Question: I have troubles here I want that container color with linear gradient to go till the bottom to stick with the footer no matter does it have so much content for that Div container or not IF the sidebar has content more than the container and vice versa. Sidebar has no background color that color is from the parent wrapper Div. Also the footer I need to be sticked at the bottom after the content ends not to display empty spaces there.

Here are my codes:
CSS:
'''
#pjesa-kryesore{ /*main wrapper */
display:flex;
max-width: 98%;
margin:0px auto;
}
/* Permbajtja (container) */
#permbajtja{
flex-grow:1;
background:-webkit-linear-gradient linear-gradient(#fff,#bdbdbd);
background:-o-linear-gradient linear-gradient(#fff,#bdbdbd);
background:-moz-linear-gradient linear-gradient(#fff,#bdbdbd);
background:linear-gradient(#fff,#bdbdbd);
font-family: Open Sans;
padding:30px;
}
/* Sidebar */
#sidebar-majtas{
width:350px;
flex-shrink:0;
}
.menu{
background:-webkit-linear-gradient linear-gradient(#5b91e9,#a0c3fb);
background:-o-linear-gradient linear-gradient(#5b91e9,#a0c3fb);
background:-moz-linear-gradient linear-gradient(#5b91e9,#a0c3fb);
background:linear-gradient(#5b91e9,#a0c3fb);
border-radius: 15px;
text-align: center;
font-family: Open Sans;
margin: -45px auto 15px auto;
padding: 20px 5px;
width: 270px;
}
.menu-btn{
text-decoration: none;
color:#fff;
display: block;
}
.menu-btn:hover{
color:#555;
}
/* Footeri */
#footer{
position:absolute;
left:0px;
bottom:0px;
}
'''
HTML:
'''
<div id="pjesa-kryesore">
<div id="sidebar-majtas">
<div class="menu">
<a href="index.html" class="menu-btn padding">Ballina
<br><span style="font-size:12px"> Informacionet ...</span>
</a>
<a href="#" class="menu-btn padding">Link 2
<br><span style="font-size:12px"> Informacionet ...</span></a>
<a href="#" class="menu-btn padding">Link 3
<br><span style="font-size:12px"> Informacionet ...</span></a>
</div>
</div>
<div id="permbajtja">
Lorem ipsum dolor sit amet, consectetur adipiscing elit. Aenean gravida, quam non consequat blandit, ligula elit dignissim sapien, et luctus eros arcu et purus. Donec efficitur mi in mi luctus gravida. Suspendisse magna eros, mollis at lobortis sollicitudin, pharetra ac arcu. Cras vitae dignissim nunc. Aliquam eu felis ut neque placerat accumsan vitae at lorem. Class aptent taciti sociosqu ad litora torquent per conubia nostra, per inceptos himenaeos. Integer pellentesque venenatis hendrerit. Sed pretium eleifend lorem nec maximus.
Morbi commodo lectus a nulla varius faucibus. Morbi id turpis sed odio pretium tincidunt. Nullam a elit id turpis commodo interdum at a nunc. Nam imperdiet dictum tortor. Pellentesque eu molestie tortor. Vivamus sit amet dolor posuere, tristique libero id, aliquam dui. Aliquam elit nulla, pellentesque quis magna eu, imperdiet lobortis nibh. Donec et egestas ante, eget porttitor nisi. Integer porttitor luctus justo.
</div>
</div>
<div id="footer">(C) Copyrighr...</div>
'''
UPDATE: (Media screen query)
'''
@media all and (max-width: 800px) {
#pjesa-kryesore {
flex-flow:column;
}
/* Make the sidebar take the entire width of the screen */
#sidebar-majtas {
width:auto;
}
}
'''
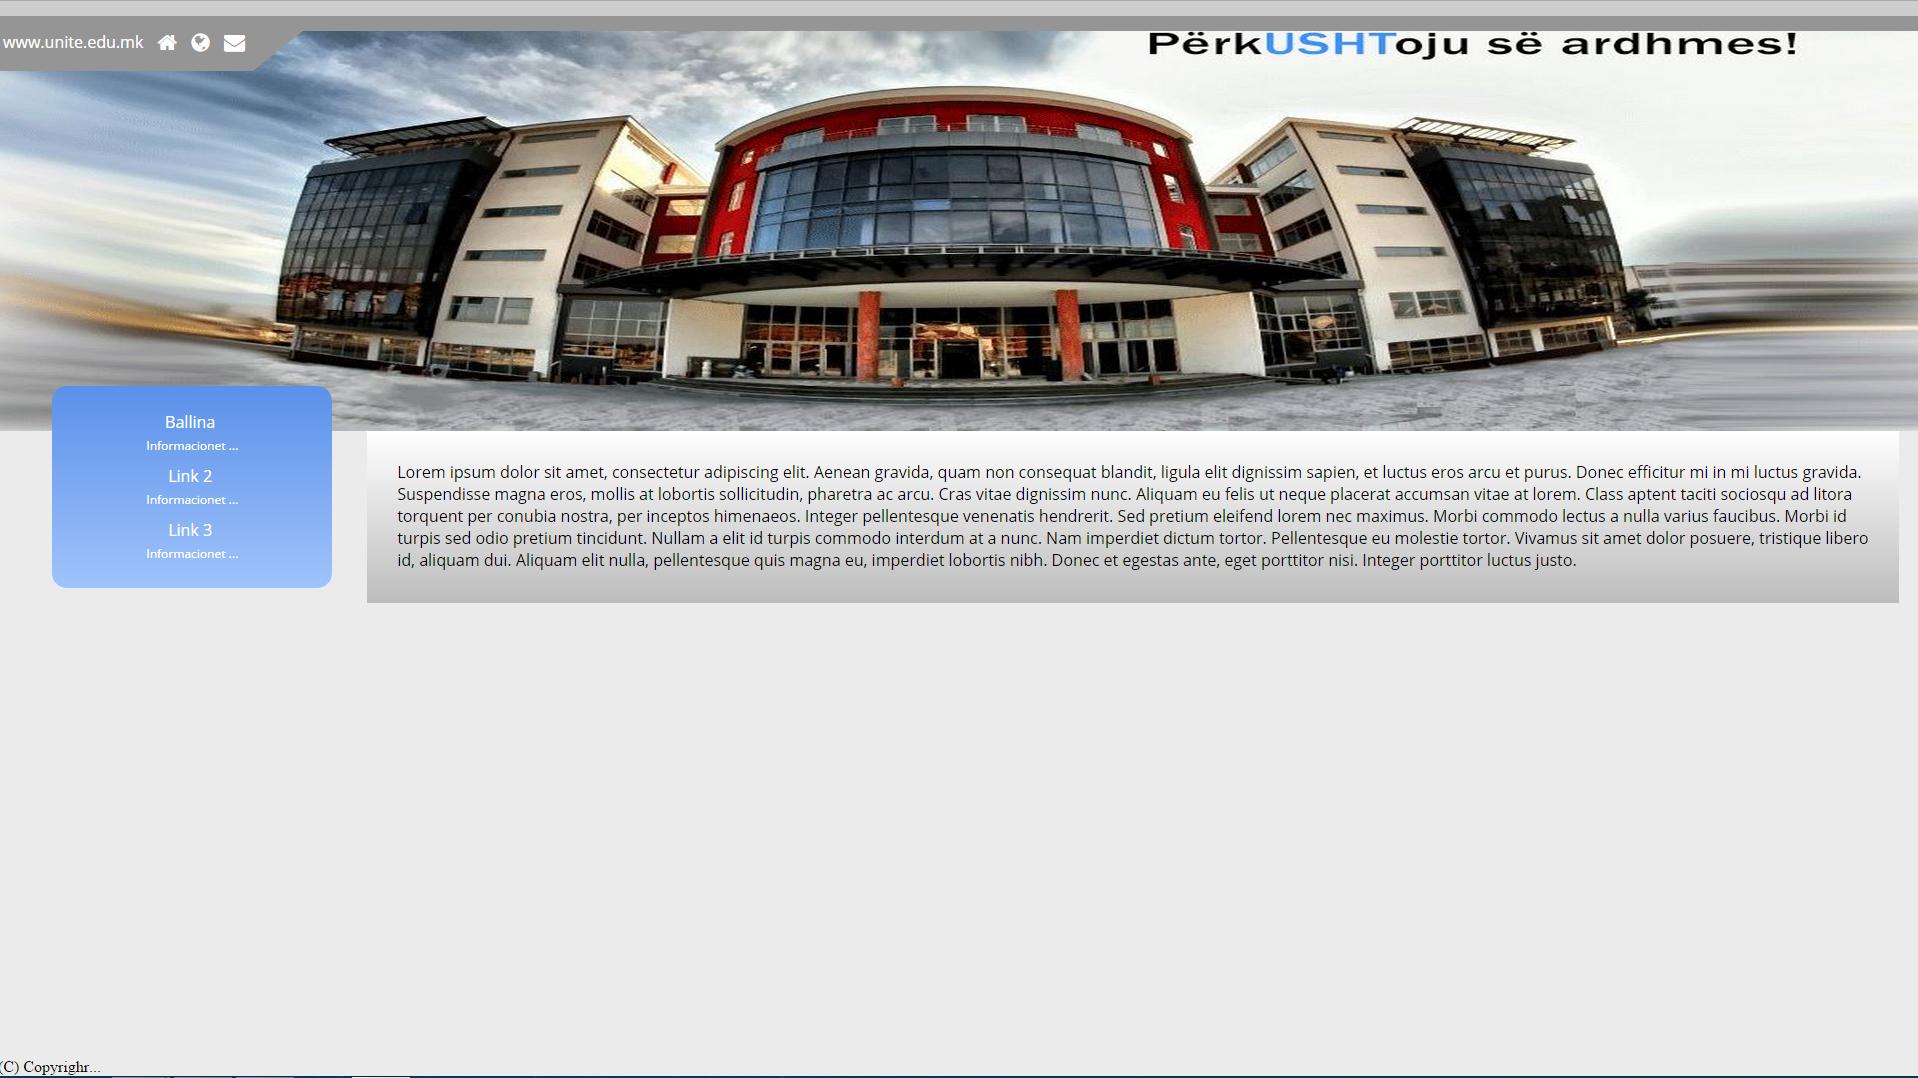
Answer: For problems such as this, I prefer to use the 'calc()' CSS functions along with the sizing attribute of 'vh', which stands for 'viewport height'.
For example, give your content the style of:
'''
height: calc(100vh - 300px);
'''
The '100vh' means 100% height of the viewport (browser window).
Change the '300px' accordingly so that it is the exact height of your header. If you do this live within developer tools, you'll be able to match it up perfectly.